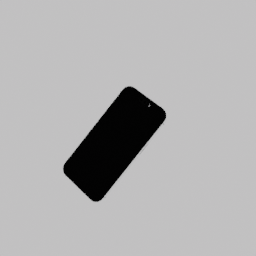
Label: electronics